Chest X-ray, AP view. Patient: 21 years old, sex F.
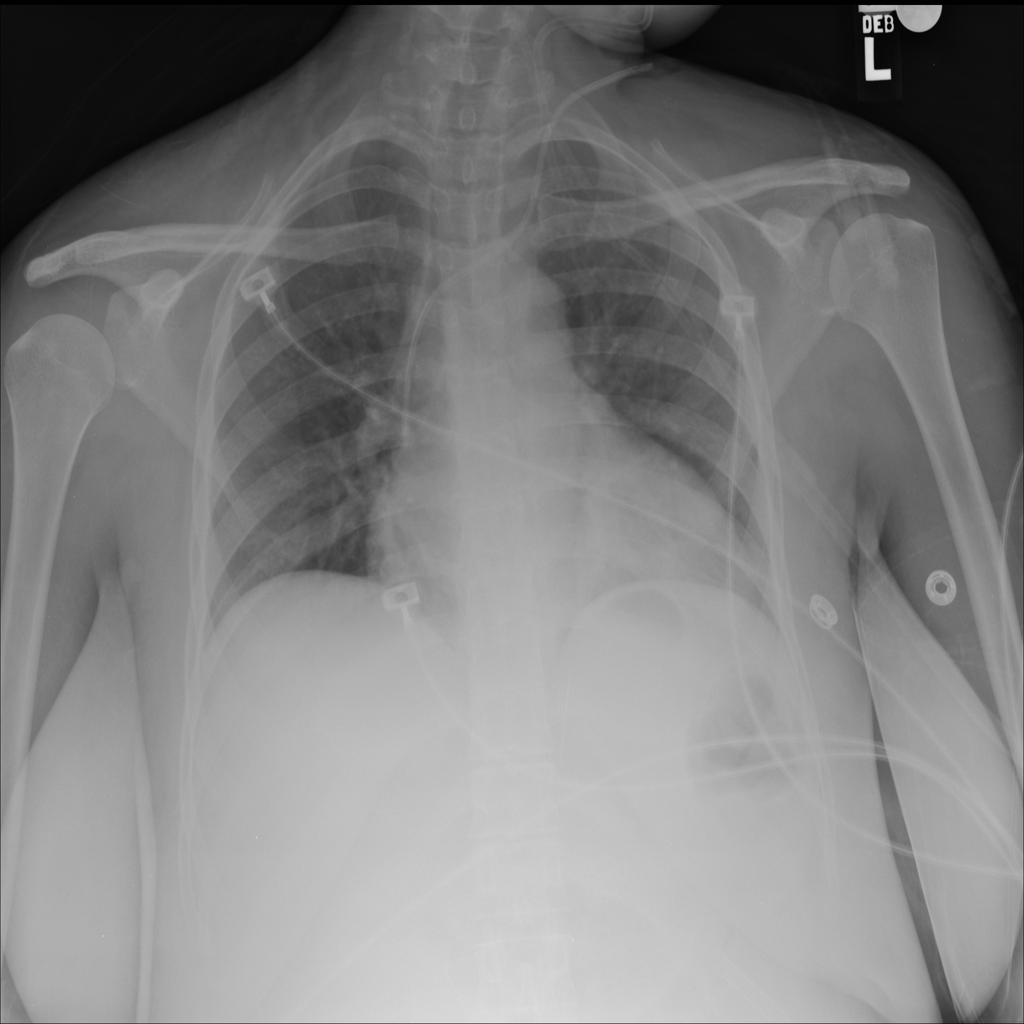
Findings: No Finding